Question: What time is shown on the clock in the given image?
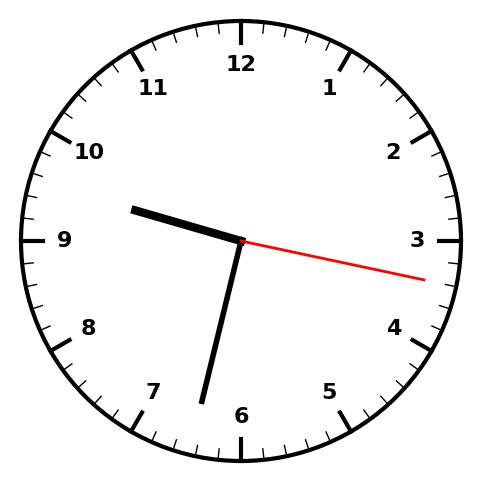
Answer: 09:32:17